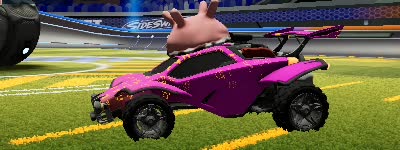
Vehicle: octane